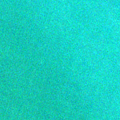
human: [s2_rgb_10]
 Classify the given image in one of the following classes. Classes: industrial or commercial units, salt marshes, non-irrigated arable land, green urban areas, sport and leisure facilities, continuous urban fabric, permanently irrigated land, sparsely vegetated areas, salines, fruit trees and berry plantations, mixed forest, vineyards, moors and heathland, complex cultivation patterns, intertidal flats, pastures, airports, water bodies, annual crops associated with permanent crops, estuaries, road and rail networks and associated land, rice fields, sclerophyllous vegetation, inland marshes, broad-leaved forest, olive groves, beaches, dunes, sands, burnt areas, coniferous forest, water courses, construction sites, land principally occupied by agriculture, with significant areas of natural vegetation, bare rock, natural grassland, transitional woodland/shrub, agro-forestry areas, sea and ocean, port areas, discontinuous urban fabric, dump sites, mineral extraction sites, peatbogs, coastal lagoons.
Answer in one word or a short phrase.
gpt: sea and ocean